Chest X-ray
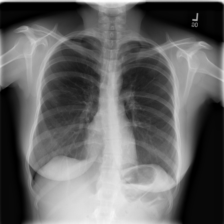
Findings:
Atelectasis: negative
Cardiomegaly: negative
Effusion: negative
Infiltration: negative
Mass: negative
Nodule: negative
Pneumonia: negative
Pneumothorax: negative
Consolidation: negative
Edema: negative
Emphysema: negative
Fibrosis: negative
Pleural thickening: negative
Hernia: negative